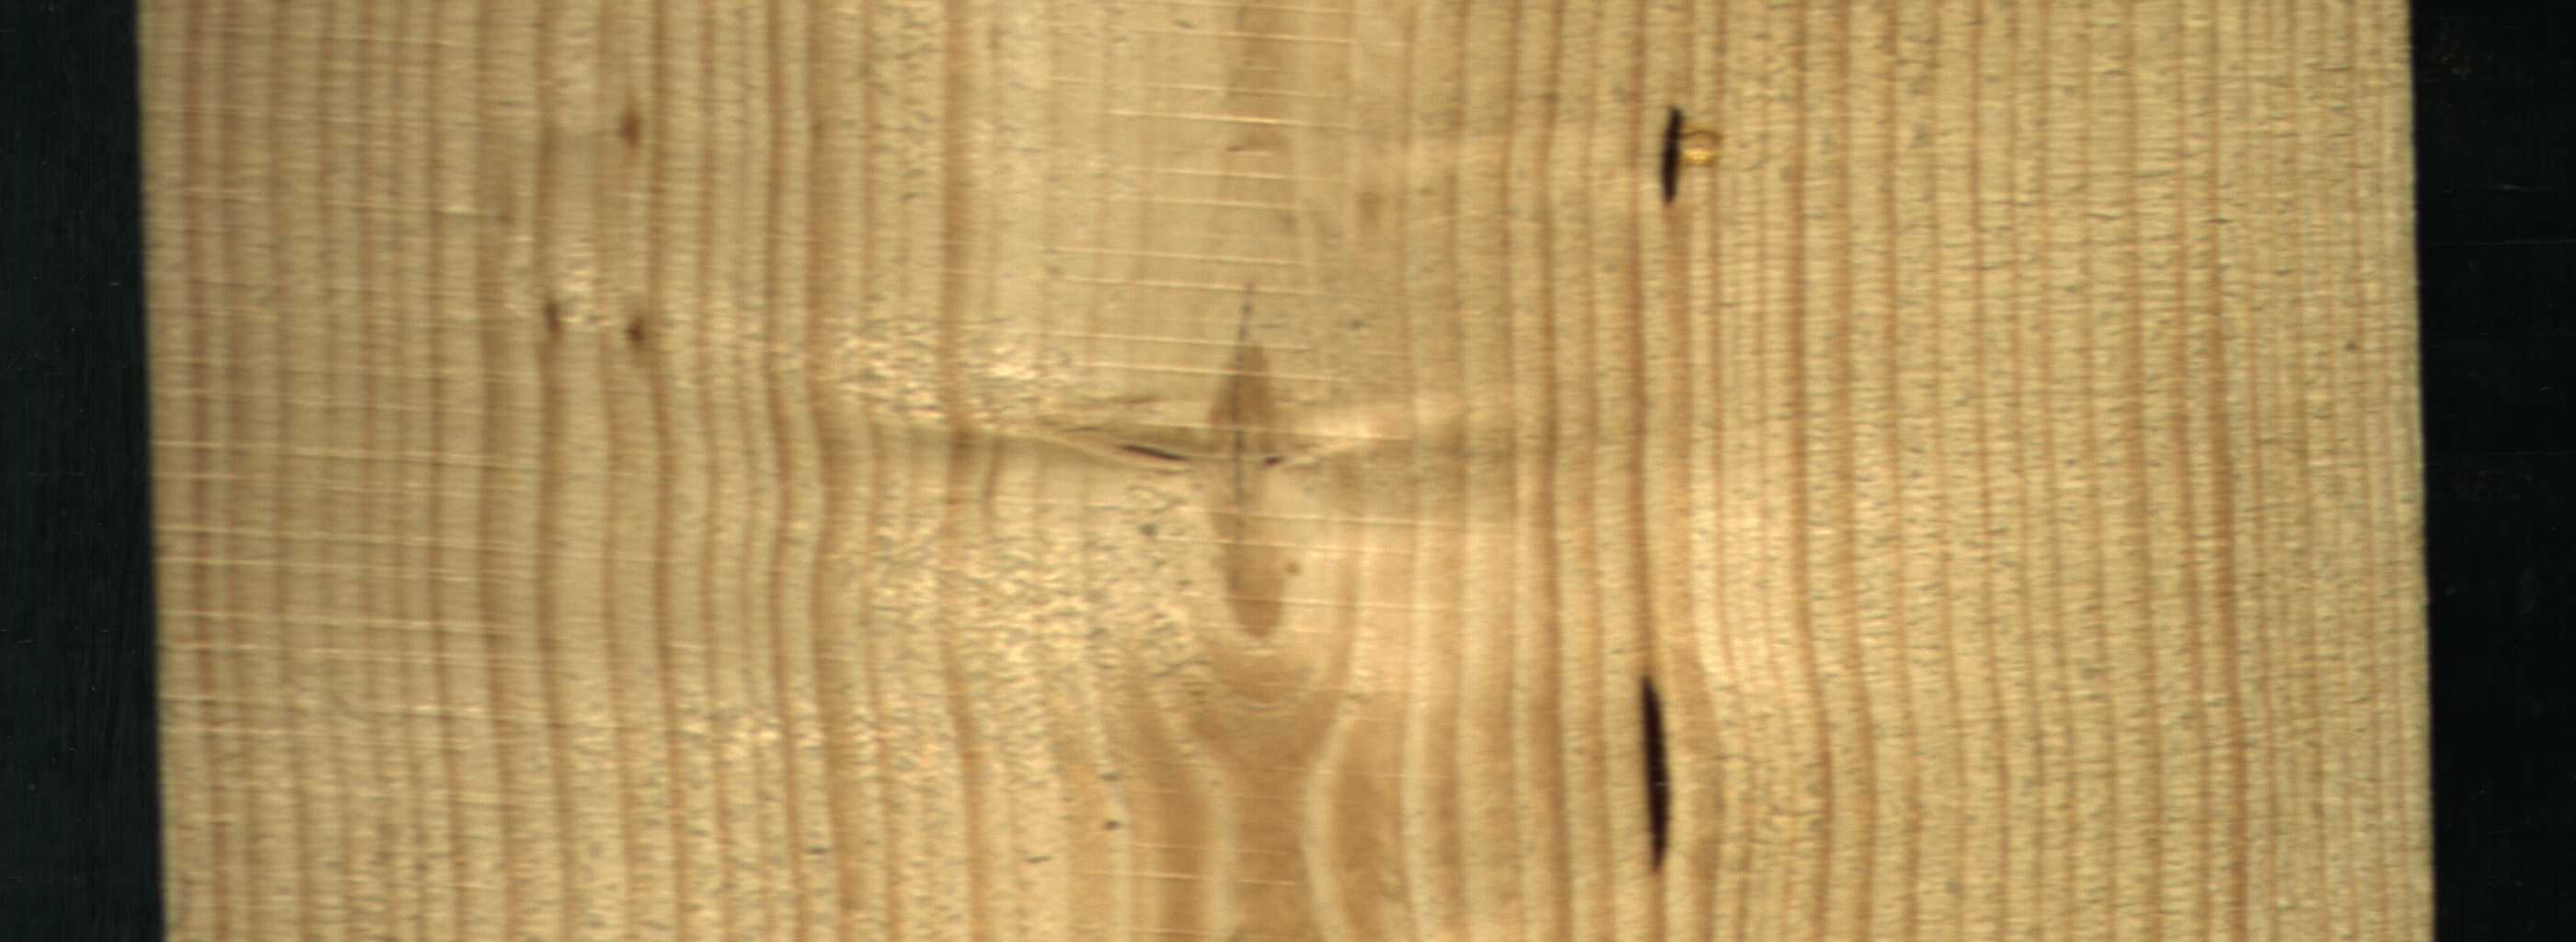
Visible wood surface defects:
resin
resin
Live_Knot